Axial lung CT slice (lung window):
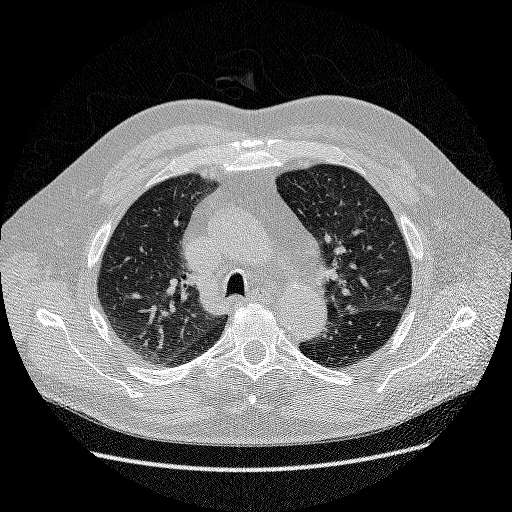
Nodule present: yes
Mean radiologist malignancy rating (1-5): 2